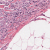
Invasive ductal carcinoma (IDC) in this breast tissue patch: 1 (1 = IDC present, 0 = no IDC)